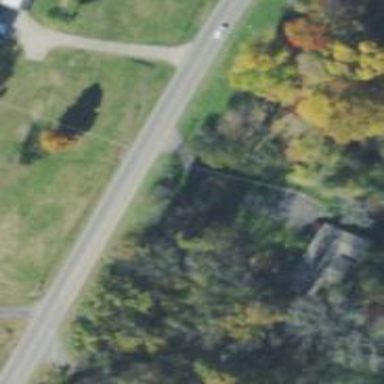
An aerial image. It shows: Driveway leading to service road.